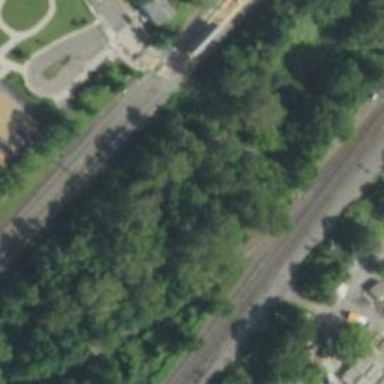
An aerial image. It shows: Abandoned railway.